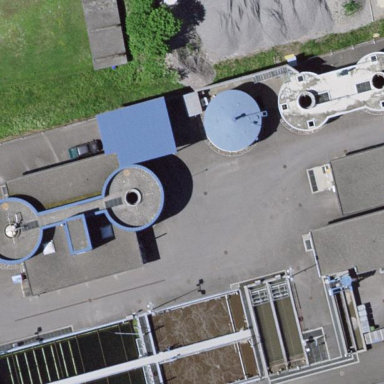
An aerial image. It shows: View of wastewater plant.